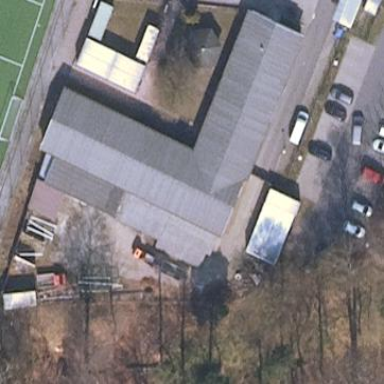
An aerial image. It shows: Sports centre building.